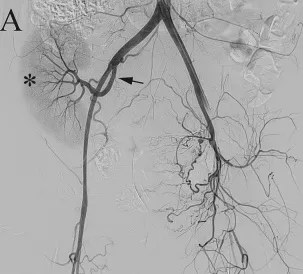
Pelvic aortography before embolization. . A) Pelvic aortography reveals the right-sided location of the kidney within the pelvis (asterisk) while visualizing blood flow from the right internal iliac artery (arrow).
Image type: radiology (ct)